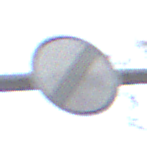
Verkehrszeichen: EndeSaemtlicherBegrenzungen
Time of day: MorningAfternoon
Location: Outdoor (Nature)
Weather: Clear
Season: Winter
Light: Natural